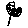
Label: tree